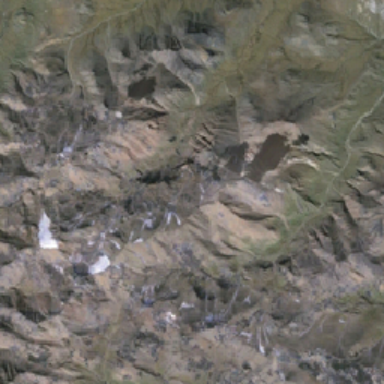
Most rolling hills are grey and integrated with some plants .